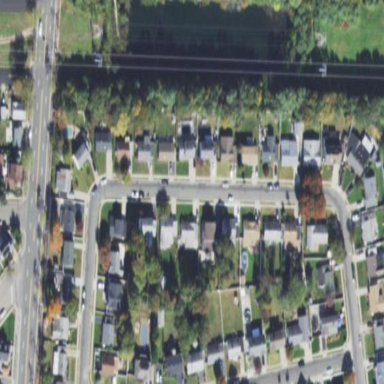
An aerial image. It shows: Sidewalk.